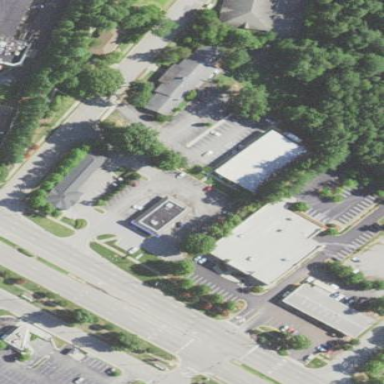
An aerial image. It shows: Retail area.